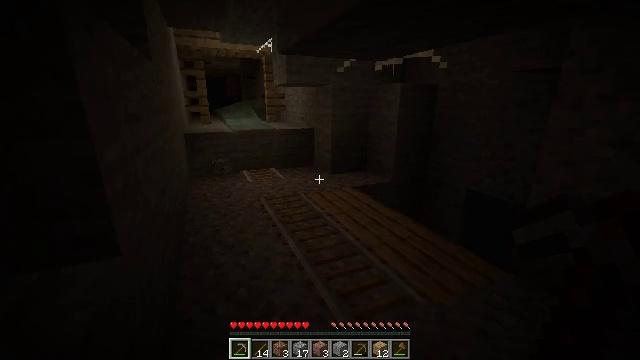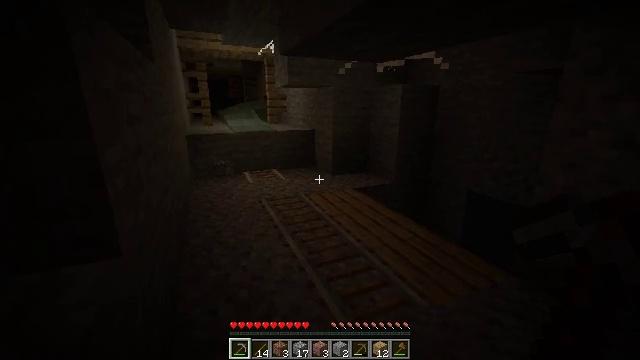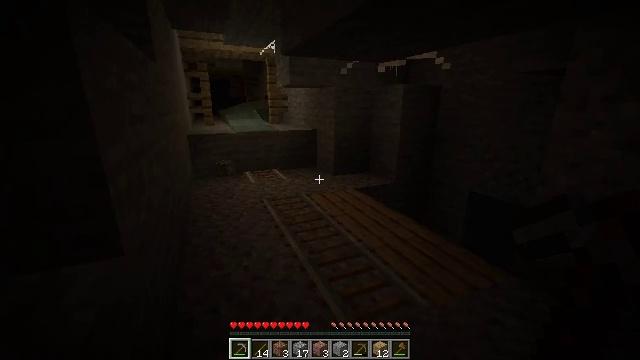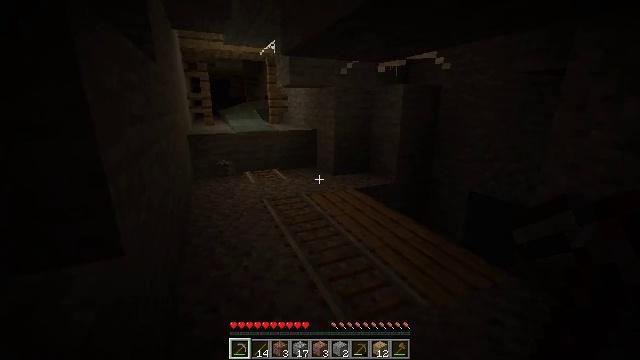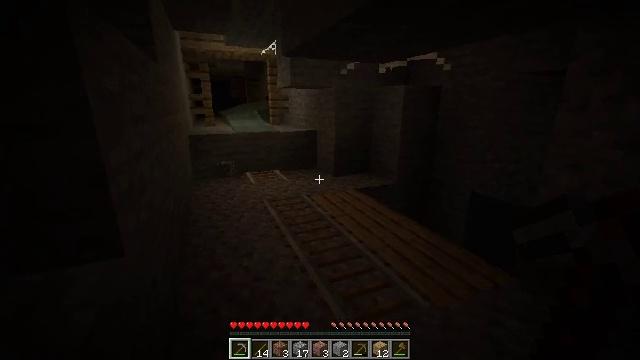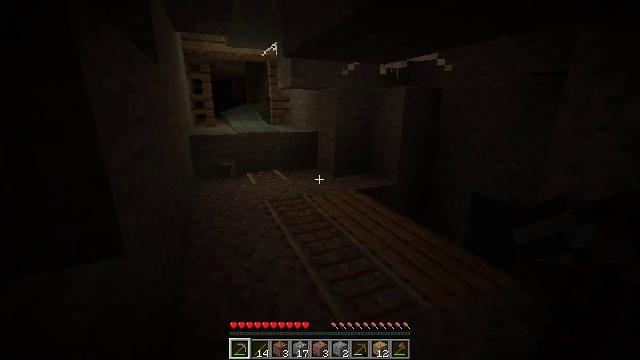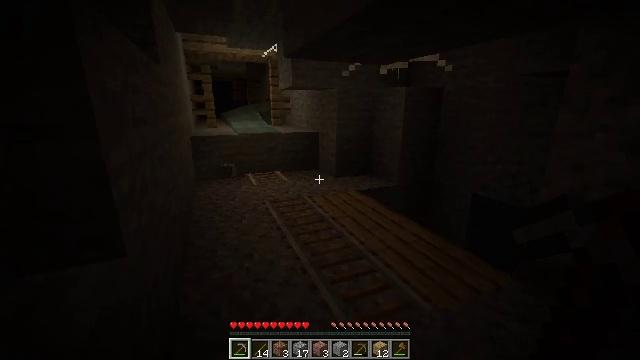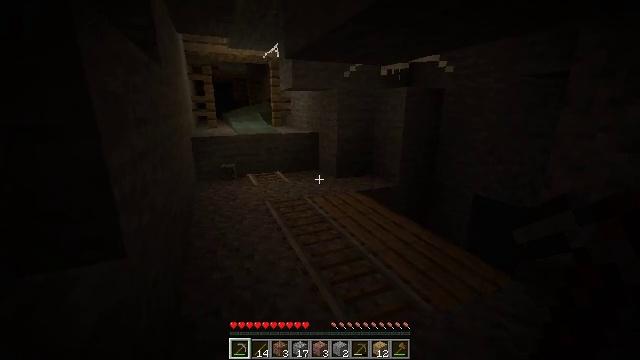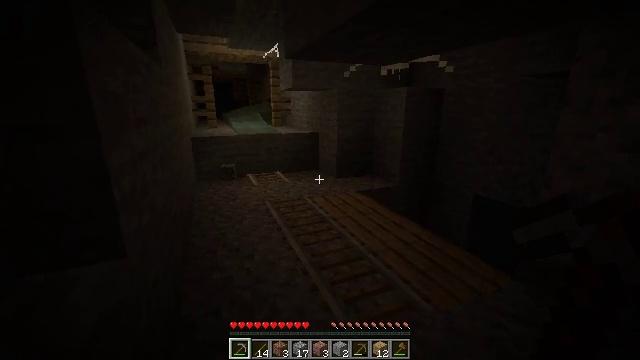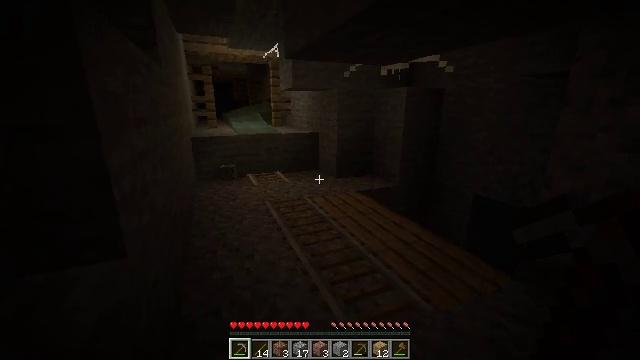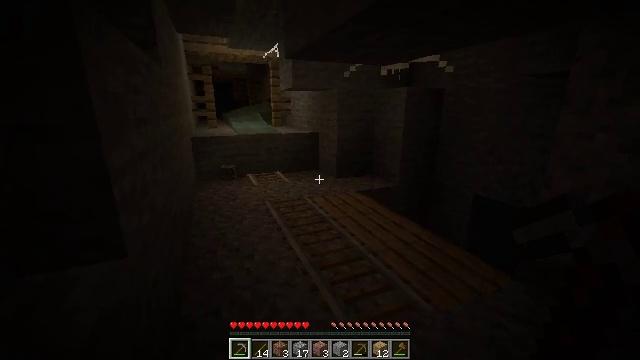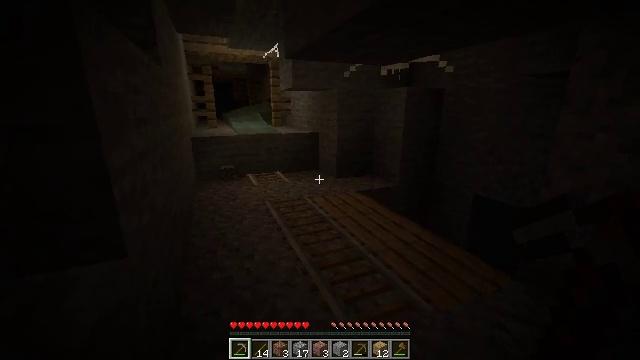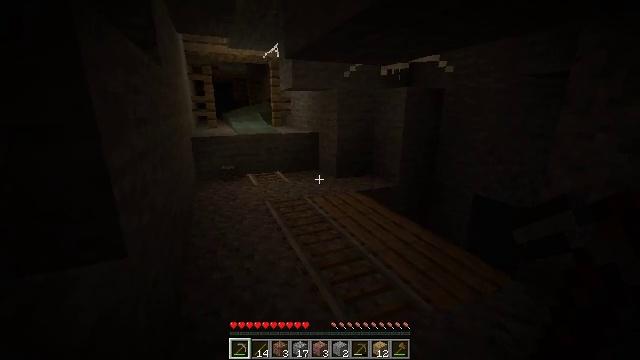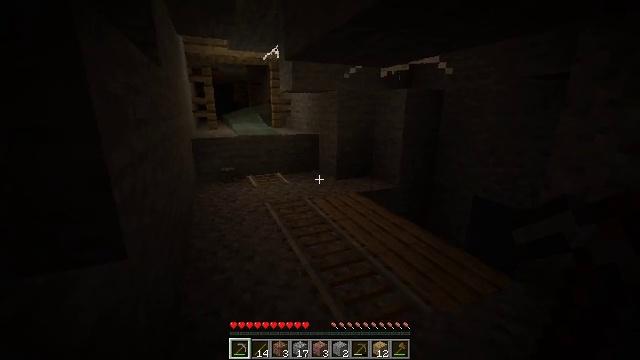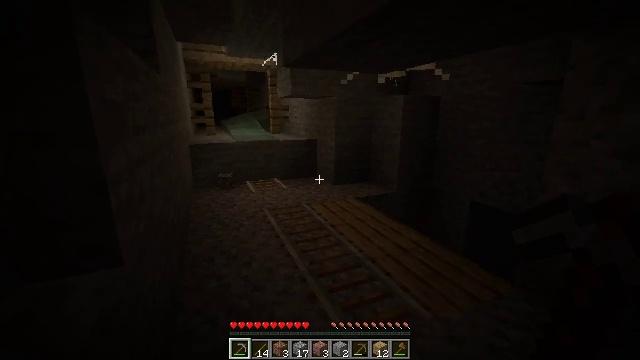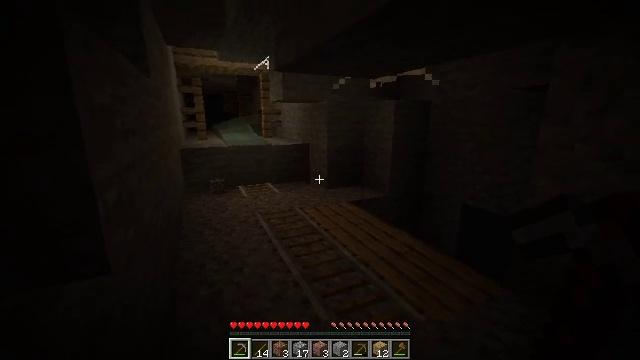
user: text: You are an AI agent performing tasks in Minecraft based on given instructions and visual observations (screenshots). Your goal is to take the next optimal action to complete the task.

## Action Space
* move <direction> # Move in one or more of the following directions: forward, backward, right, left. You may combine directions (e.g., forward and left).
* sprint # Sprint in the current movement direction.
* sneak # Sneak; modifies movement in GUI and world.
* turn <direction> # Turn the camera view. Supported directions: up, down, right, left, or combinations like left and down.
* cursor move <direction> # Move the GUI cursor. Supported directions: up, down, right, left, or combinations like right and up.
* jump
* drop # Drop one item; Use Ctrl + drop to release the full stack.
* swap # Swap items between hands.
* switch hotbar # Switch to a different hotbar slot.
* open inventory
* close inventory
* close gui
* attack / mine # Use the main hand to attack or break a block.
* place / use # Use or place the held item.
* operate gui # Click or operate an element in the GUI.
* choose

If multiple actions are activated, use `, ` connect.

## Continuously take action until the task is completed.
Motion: motion action
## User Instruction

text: Break the existing planks.
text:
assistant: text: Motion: no_op
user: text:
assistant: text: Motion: no_op
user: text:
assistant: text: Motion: no_op
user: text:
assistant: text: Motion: no_op
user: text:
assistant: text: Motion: no_op
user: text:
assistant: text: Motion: no_op
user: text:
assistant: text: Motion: no_op
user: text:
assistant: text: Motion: no_op
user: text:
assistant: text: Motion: no_op
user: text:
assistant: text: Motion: no_op
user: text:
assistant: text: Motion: no_op
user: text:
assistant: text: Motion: no_op
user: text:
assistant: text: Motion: no_op
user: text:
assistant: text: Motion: turn up
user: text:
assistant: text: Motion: turn right
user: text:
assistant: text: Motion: turn left and down
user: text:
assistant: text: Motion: turn down
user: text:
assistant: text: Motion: turn right and down
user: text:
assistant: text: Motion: turn right
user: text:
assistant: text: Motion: no_op
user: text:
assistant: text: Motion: no_op
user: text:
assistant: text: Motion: no_op
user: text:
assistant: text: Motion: no_op
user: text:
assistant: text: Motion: turn right and up
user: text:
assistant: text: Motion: turn right and up
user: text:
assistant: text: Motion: turn right
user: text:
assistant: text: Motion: turn right
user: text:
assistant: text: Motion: turn right
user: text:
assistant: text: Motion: turn right
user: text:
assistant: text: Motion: no_op